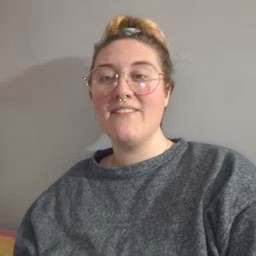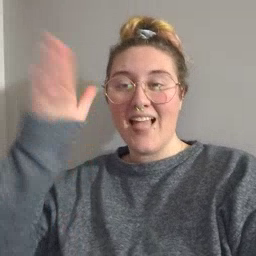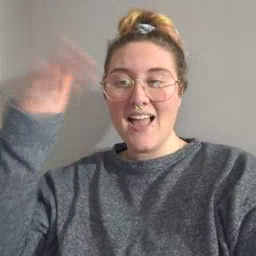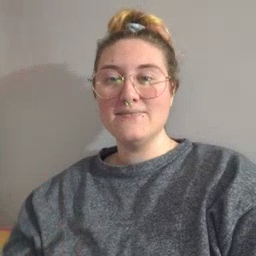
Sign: flag